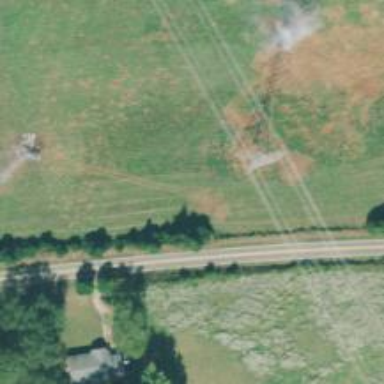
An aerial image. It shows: Lattice structure tower used for power distribution.